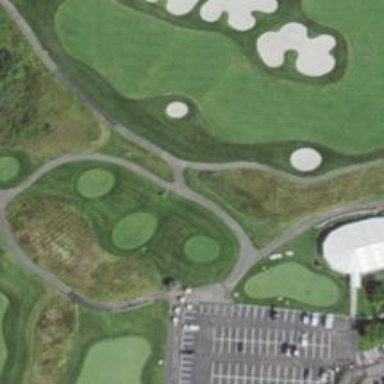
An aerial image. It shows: Golf cartpath that is also road path.